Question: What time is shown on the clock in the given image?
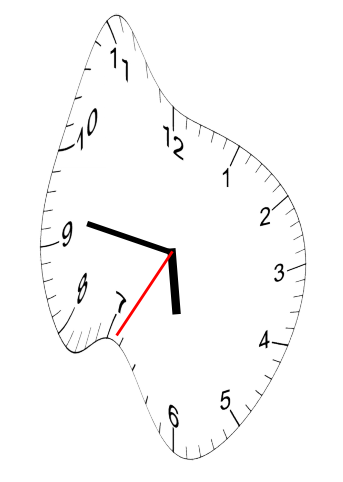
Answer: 05:46:35